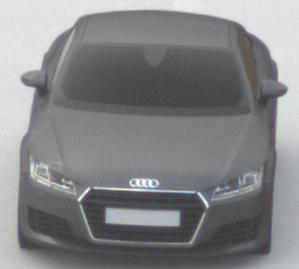
Make: Audi
Model: TT Coupé 1.8 TFSI
Detailed model: TT (8S) Coupé
Model produced from: 2015/08
Model produced until: 2018/06
Doors: 3
Color: gray
Road condition: dry road
Daytime: midday
Contrast: low contrast